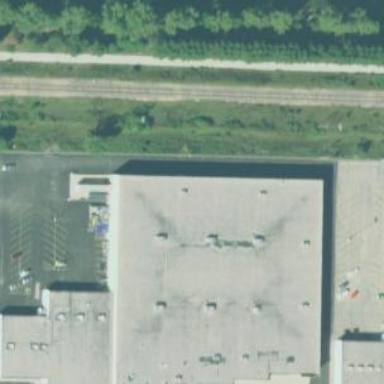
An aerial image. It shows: Retail building.